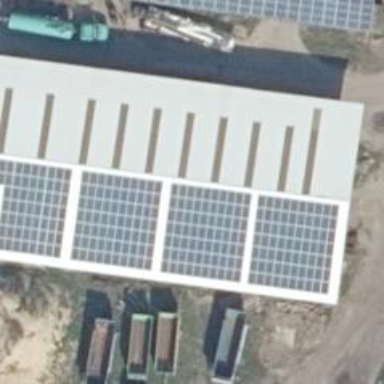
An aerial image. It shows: Solar-powered generator using photovoltaic technology. This small installation generates electricity through solar photovoltaic panels.